Question: I'm receiving this error message in the Android Preview Designer as "Rendering Problems". I'm using API 22 to render and migrating to the new API support v4:22.1+ and v7:22.1+.
'Rendering Problems Exception raised during rendering: View android.support.v7.widget.Toolbar not created with the right context'

Scenario:
- - - - Compile section:'compile 'com.android.support:support-v4:22.1.+' compile 'com.android.support:appcompat-v7:22.1.+''- Toolbar'<android.support.v7.widget.Toolbar xmlns:android="http://schemas.android.com/apk/res/android" xmlns:app="http://schemas.android.com/apk/res-auto" android:id="@+id/toolbar" android:layout_height="?attr/actionBarSize" android:layout_width="match_parent" android:background="?attr/colorPrimary" android:elevation="4dp" app:theme="@style/ThemeOverlay.AppCompat.Dark.ActionBar" app:popupTheme="@style/Theme.AppCompat" />'
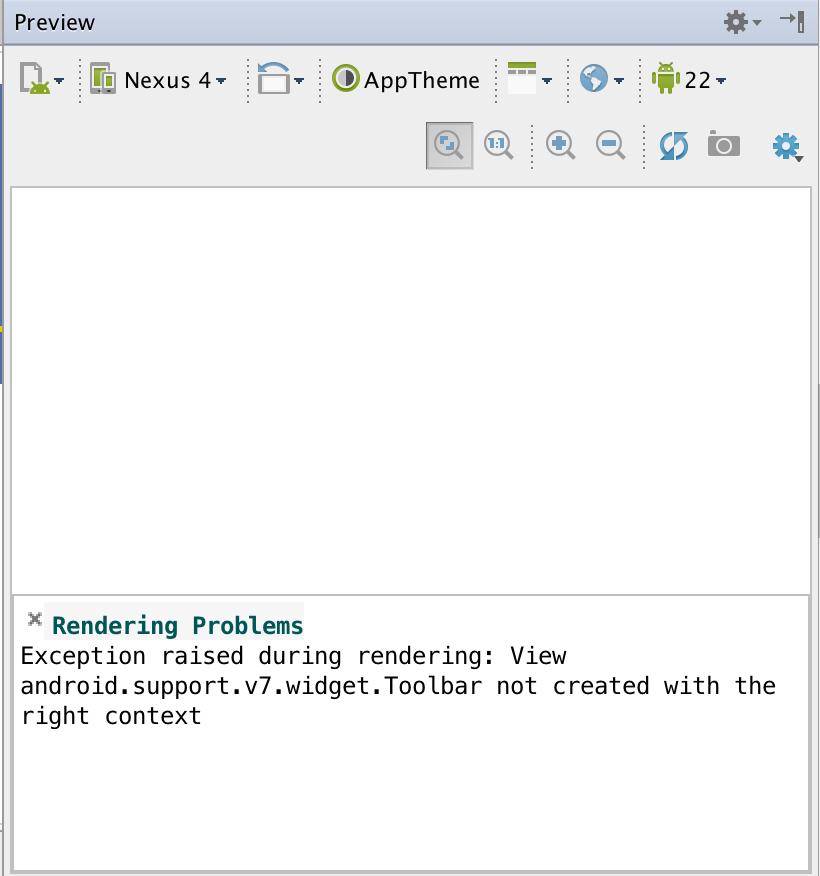
Answer: The error was caused because I had to remove in the Toolbar layout, the "app" section and change 'app:' by 'android:'.
Remove:
'xmlns:app="http://schemas.android.com/apk/res-auto"'
Replace:
'app:theme="@style/ThemeOverlay.AppCompat.Dark.ActionBar" app:popupTheme="@style/Theme.AppCompat"'
For:
'android:theme="@style/ThemeOverlay.AppCompat.Dark.ActionBar" android:popupTheme="@style/Theme.AppCompat"'